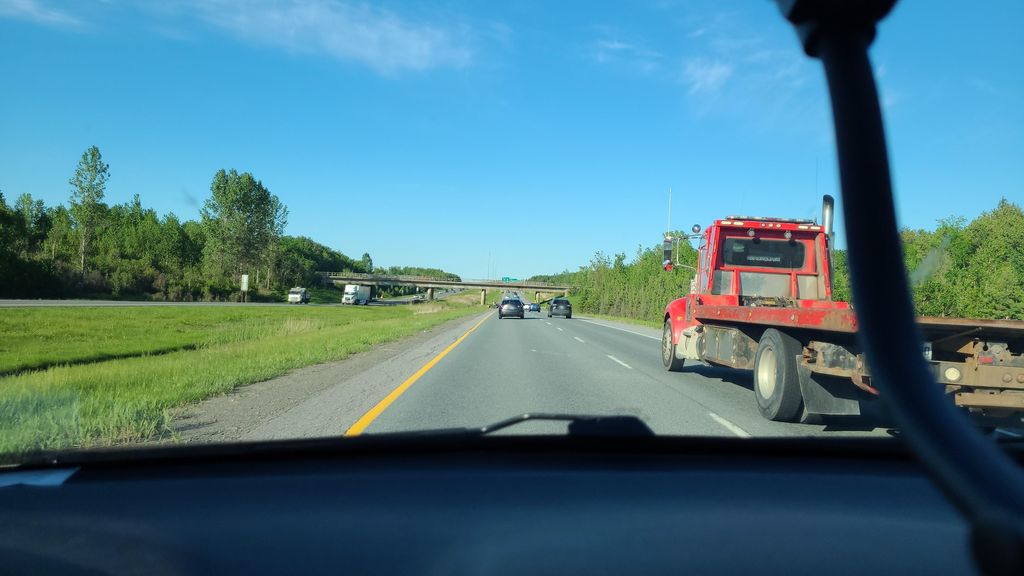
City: quebec_city